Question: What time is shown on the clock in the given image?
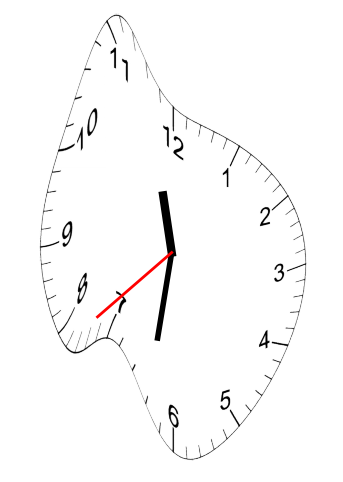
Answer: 11:31:38